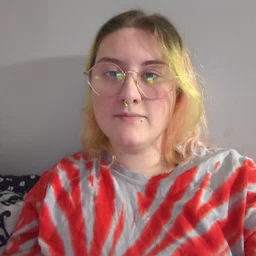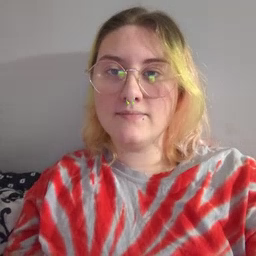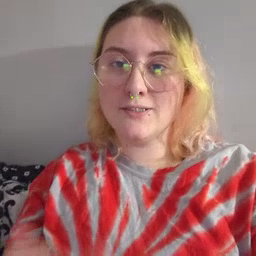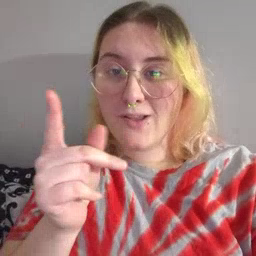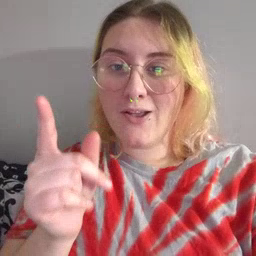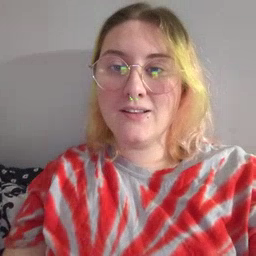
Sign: dog